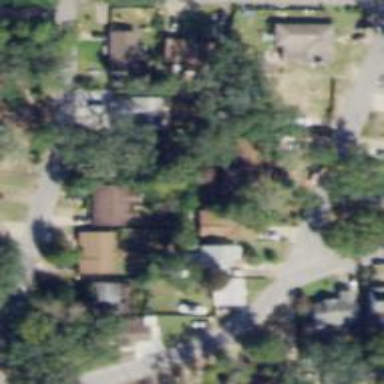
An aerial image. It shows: Residential area consisting of single-family homes.